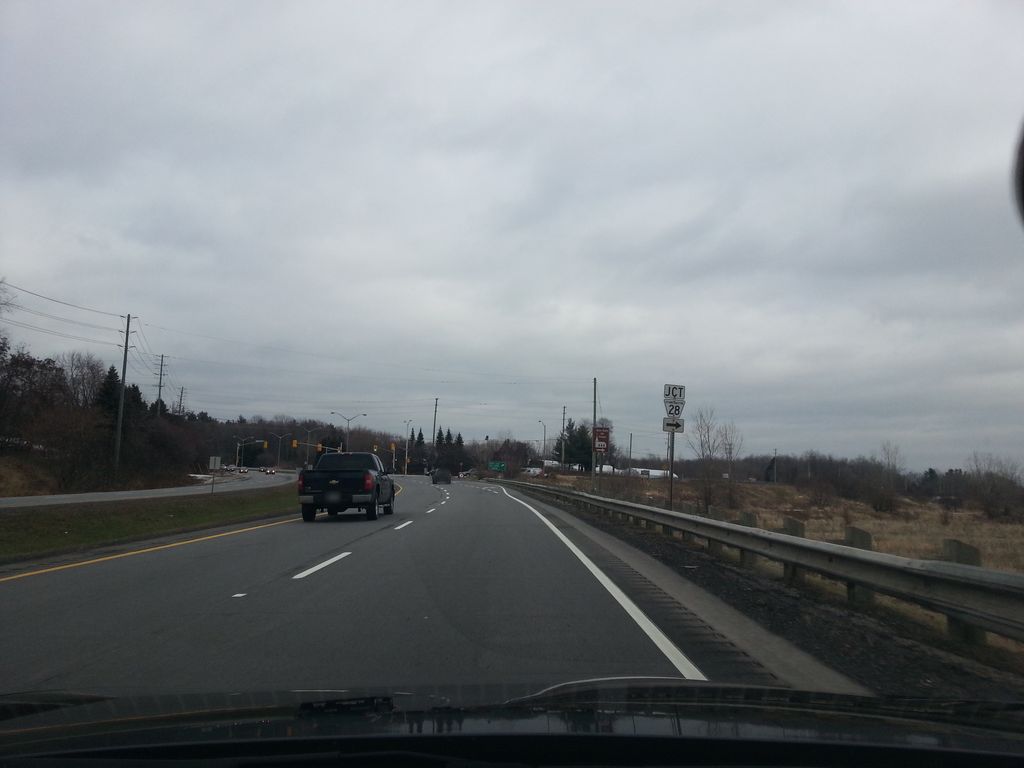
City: ottawa-gatineau